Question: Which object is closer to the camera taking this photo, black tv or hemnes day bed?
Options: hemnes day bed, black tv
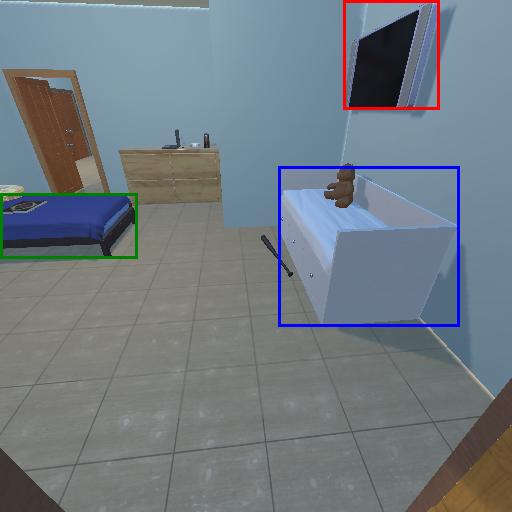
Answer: hemnes day bed